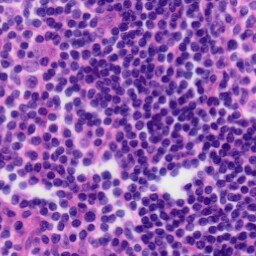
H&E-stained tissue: Tonsil